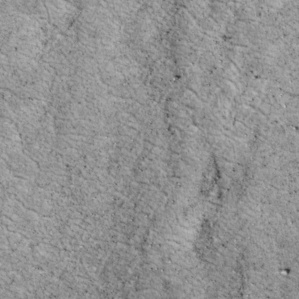
Label: non_frost